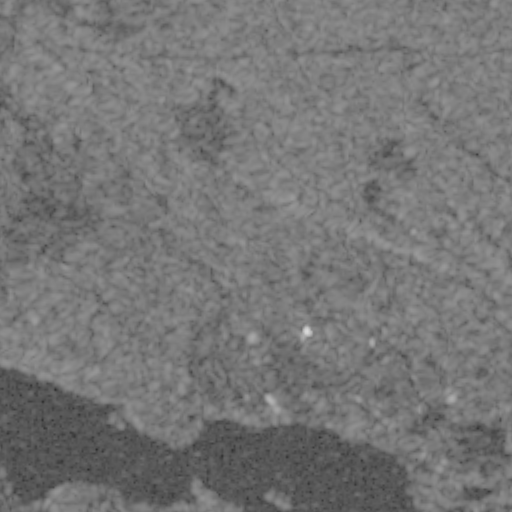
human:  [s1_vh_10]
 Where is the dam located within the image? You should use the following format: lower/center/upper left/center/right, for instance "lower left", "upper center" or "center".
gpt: The dam is located in the lower right of the image.
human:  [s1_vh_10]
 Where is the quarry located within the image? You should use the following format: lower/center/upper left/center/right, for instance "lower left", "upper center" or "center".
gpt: The quarry is located in the upper left of the image.
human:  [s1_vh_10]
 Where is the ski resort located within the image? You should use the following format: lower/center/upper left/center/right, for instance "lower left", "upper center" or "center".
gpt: The ski resort is located in the lower left of the image.
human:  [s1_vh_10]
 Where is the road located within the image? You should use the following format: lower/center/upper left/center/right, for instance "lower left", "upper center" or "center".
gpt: There is no road in the image.

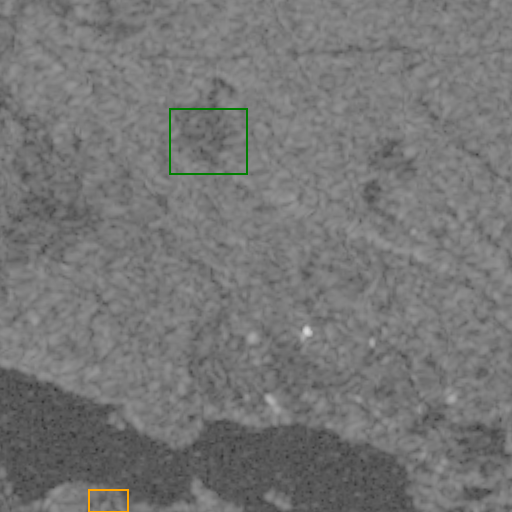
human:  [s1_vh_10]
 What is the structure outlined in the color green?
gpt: The structure outlined in green is a crop field.
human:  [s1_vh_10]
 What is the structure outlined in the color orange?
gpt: The structure outlined in orange is a ski resort.
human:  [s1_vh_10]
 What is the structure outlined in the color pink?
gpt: There is no pink outline.